Chest X-ray. View position: PA
Patient age: 66
Patient sex: M
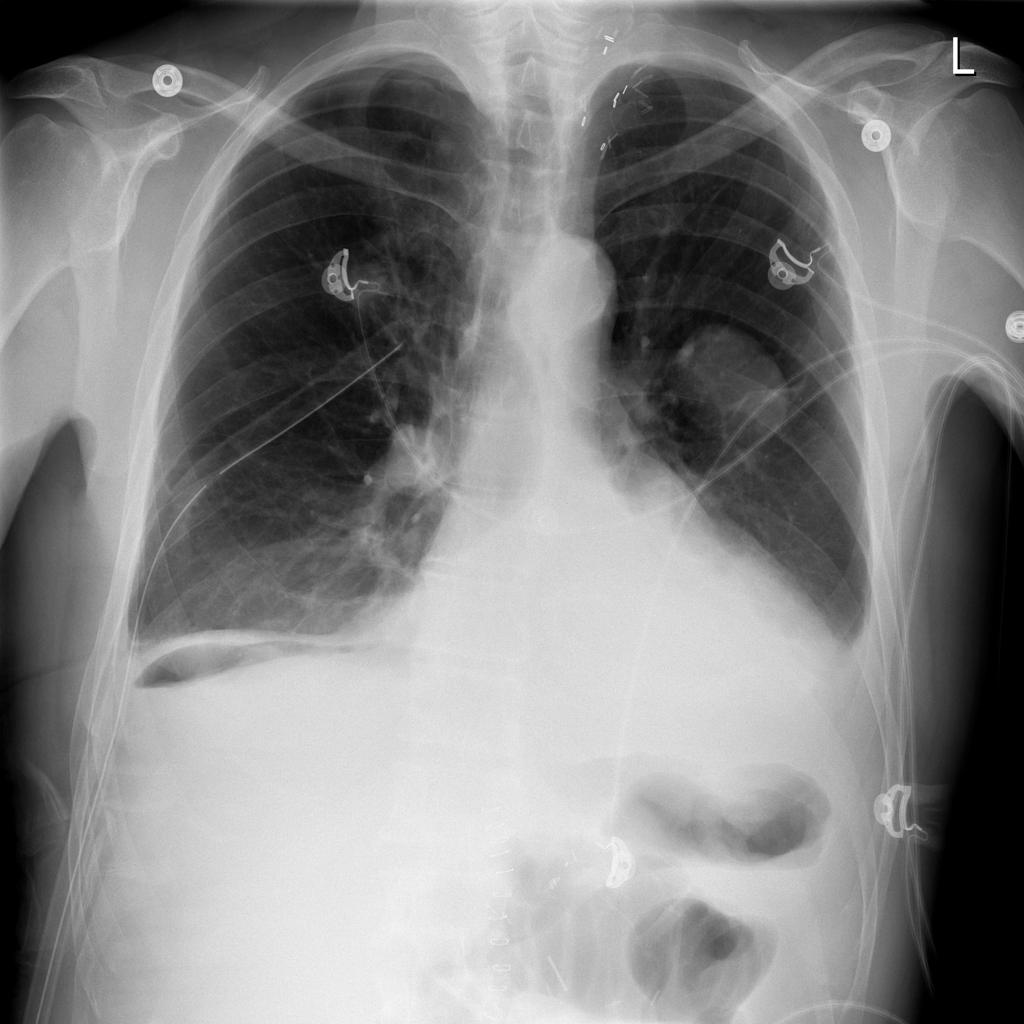
Finding: Pneumothorax